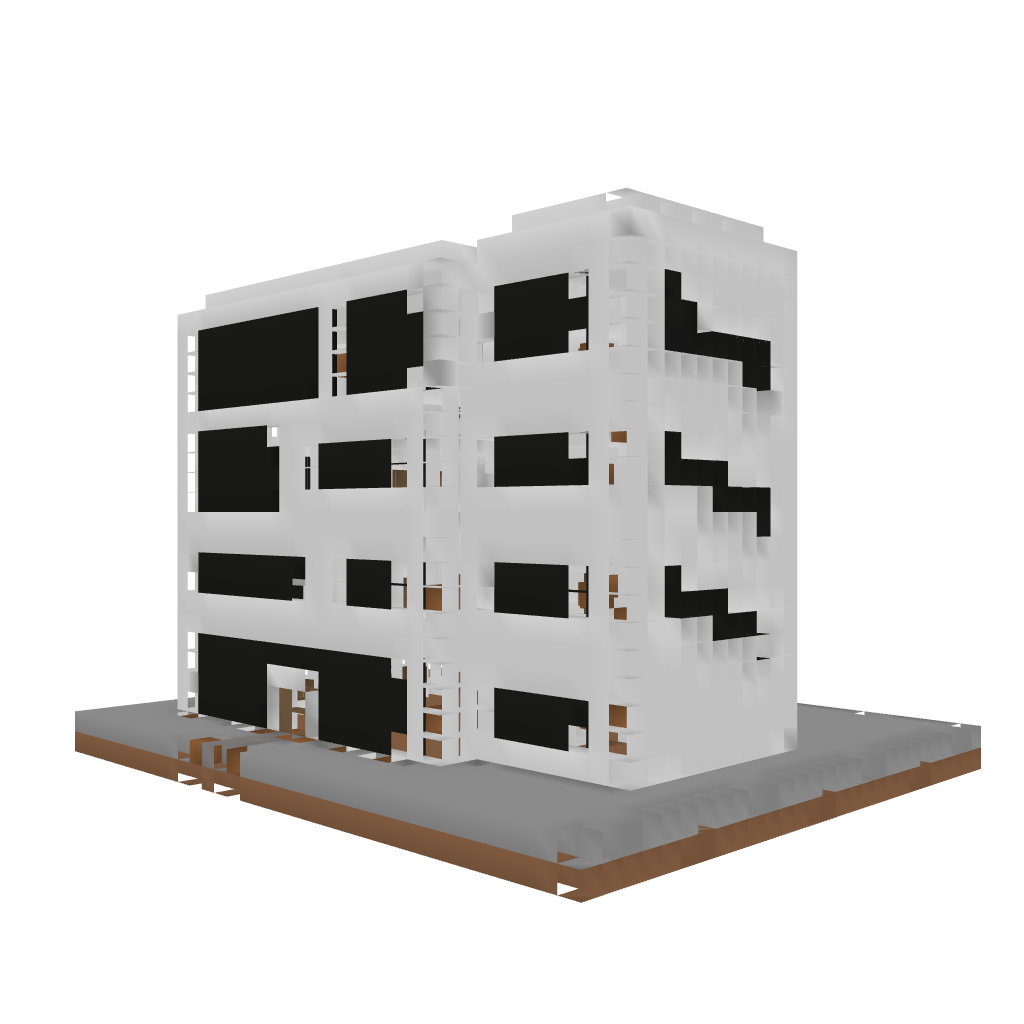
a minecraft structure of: Hotel/Hospital/Office/Shop Building